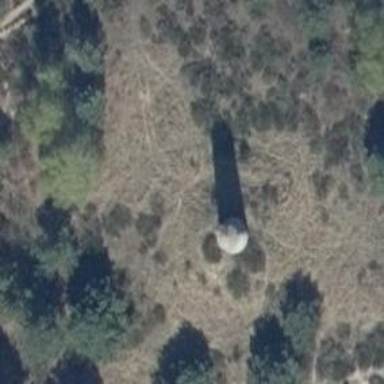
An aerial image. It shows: Military bunker.